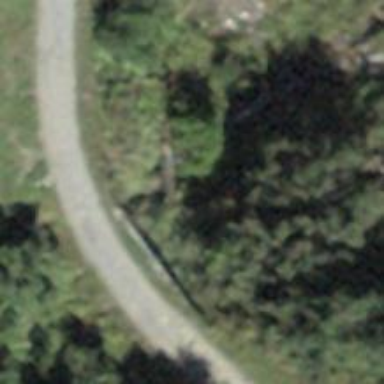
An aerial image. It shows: Culvert tunnel.